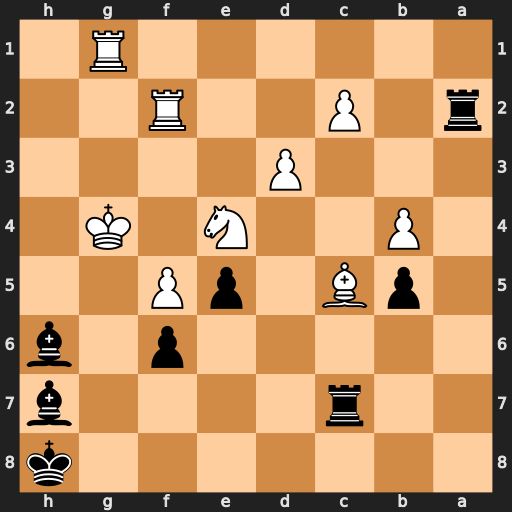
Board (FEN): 7k/2r4b/5p1b/1pB1pP2/1P2N1K1/3P4/r1P2R2/6R1
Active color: b
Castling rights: -
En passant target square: -
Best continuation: Rg7+ Kh3 Rxg1